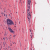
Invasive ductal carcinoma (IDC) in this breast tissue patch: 0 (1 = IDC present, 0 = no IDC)